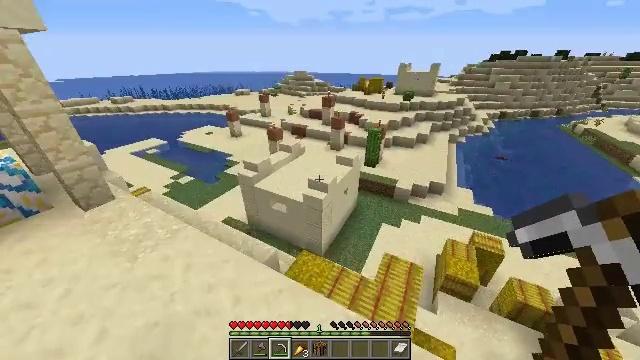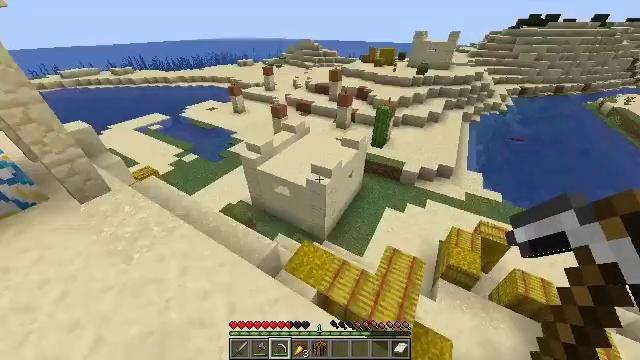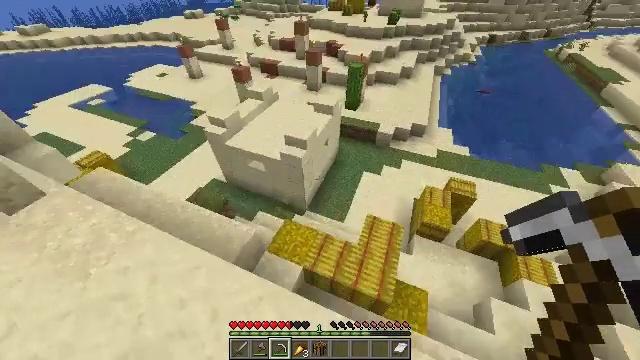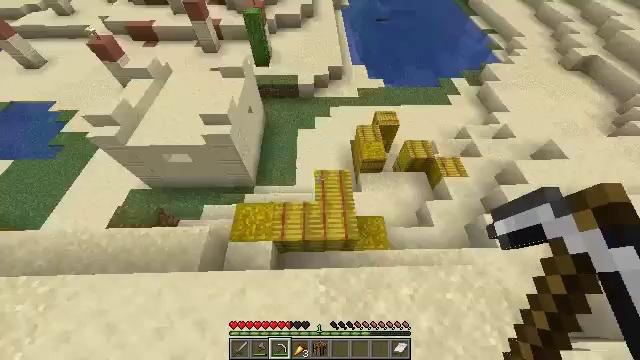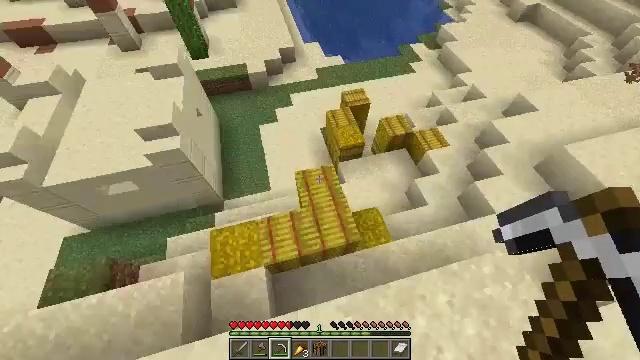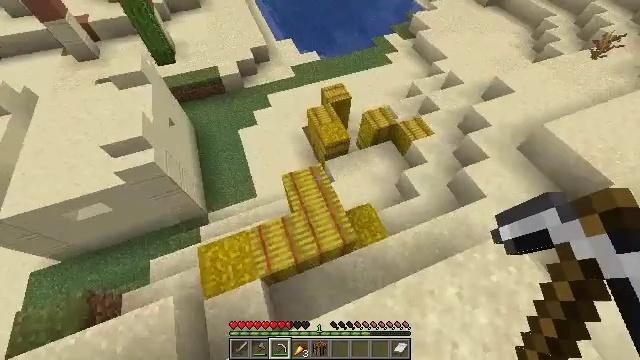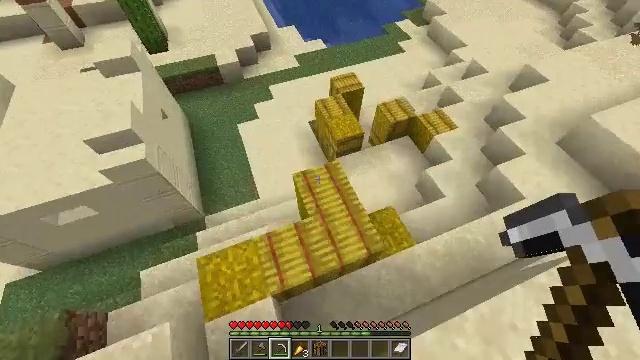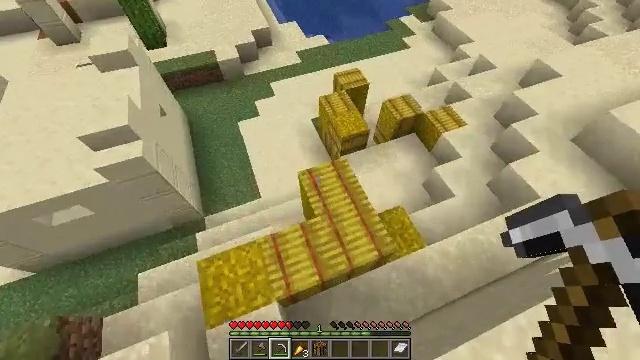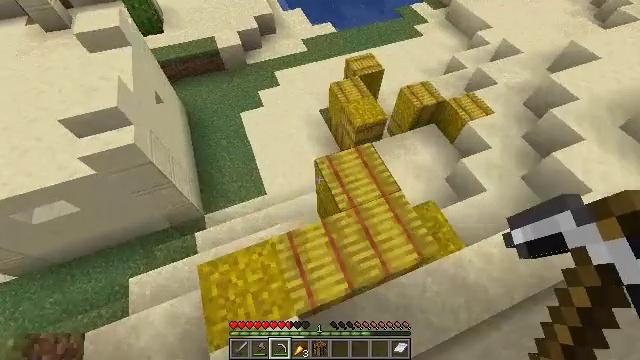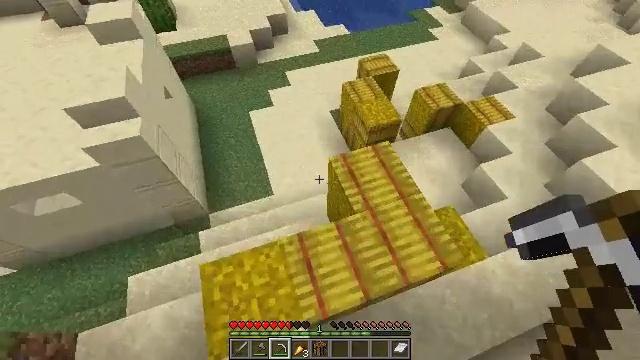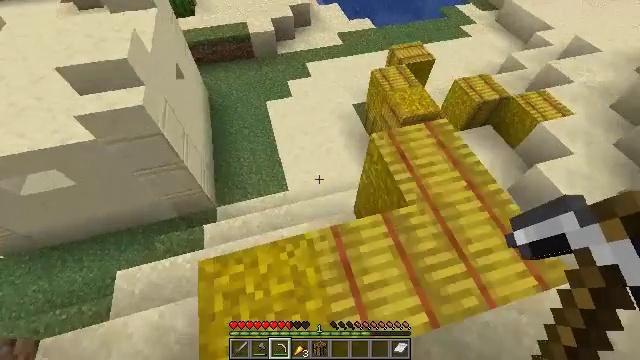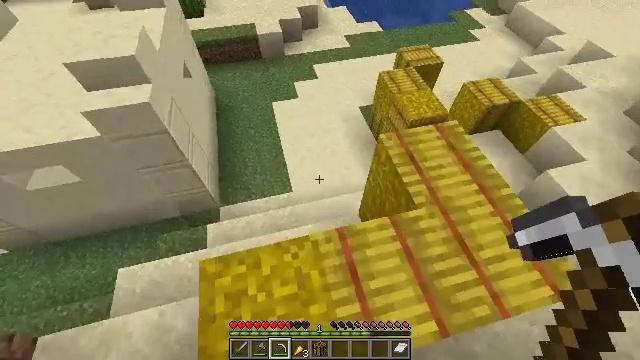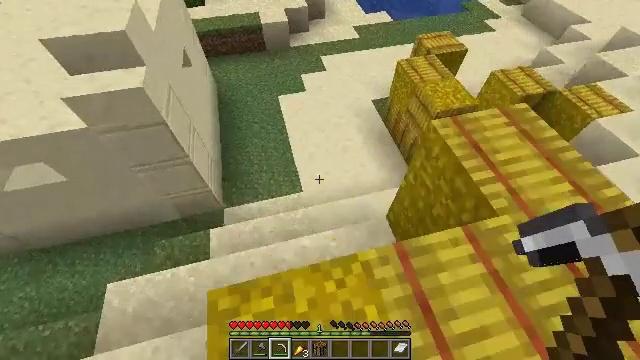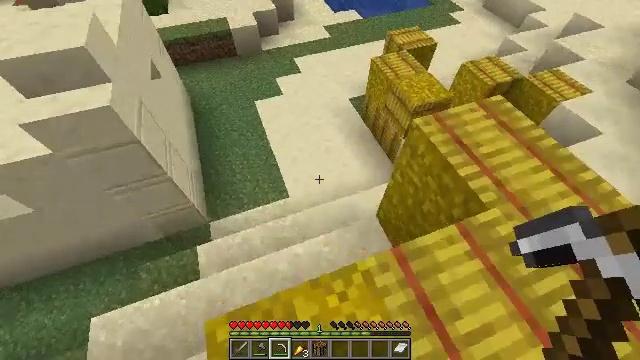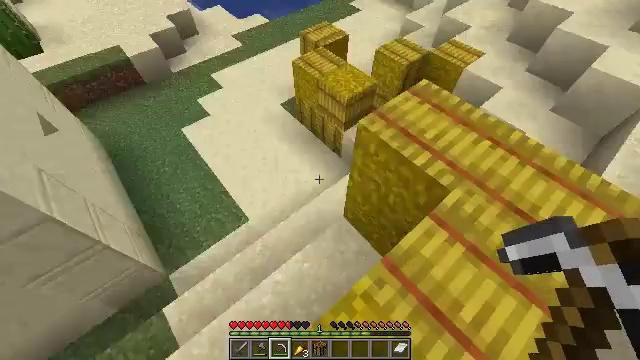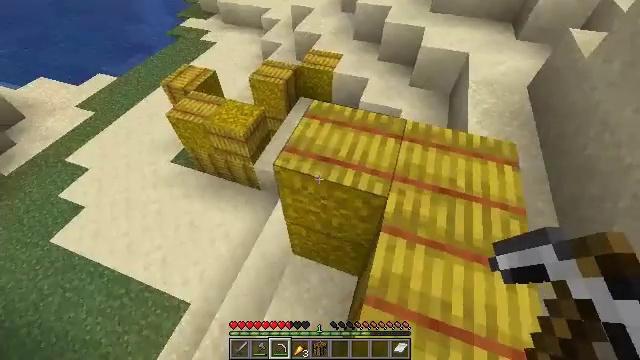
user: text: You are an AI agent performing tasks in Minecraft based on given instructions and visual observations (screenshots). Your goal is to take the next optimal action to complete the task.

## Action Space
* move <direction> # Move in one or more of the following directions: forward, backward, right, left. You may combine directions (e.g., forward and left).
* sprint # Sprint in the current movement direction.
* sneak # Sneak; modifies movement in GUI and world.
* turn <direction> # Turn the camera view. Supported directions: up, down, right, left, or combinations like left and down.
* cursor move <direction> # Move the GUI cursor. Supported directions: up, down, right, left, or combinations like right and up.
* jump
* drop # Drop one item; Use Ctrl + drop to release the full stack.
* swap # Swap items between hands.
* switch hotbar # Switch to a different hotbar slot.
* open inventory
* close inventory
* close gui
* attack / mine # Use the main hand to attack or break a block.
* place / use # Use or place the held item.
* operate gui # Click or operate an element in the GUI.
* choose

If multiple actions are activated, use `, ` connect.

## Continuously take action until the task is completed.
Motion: motion action
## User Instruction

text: Mine a hay block from the field.
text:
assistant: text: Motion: move forward, turn left and down
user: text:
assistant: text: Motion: move forward and move left, turn right and down
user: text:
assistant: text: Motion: move left, turn right and down
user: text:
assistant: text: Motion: move left, turn right and down
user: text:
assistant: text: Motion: move left, turn right
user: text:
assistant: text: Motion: move left
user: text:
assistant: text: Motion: move left
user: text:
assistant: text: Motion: move left
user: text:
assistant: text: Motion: move left, turn left and up
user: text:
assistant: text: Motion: move forward and move left, turn left and up
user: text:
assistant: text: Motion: move forward, turn left
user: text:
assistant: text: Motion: move forward
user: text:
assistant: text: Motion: move forward, turn right
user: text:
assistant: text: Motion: move forward, turn right
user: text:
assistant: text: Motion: move forward, turn right and up
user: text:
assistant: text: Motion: move forward, turn right and up
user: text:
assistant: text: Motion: move forward
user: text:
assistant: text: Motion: move forward, turn left
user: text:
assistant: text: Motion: move forward and move right, turn left and up
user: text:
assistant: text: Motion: move forward and move right, turn left
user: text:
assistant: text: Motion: move right, turn left
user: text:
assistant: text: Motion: move right, turn left, attack / mine
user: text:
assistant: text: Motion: move right, turn left and down, attack / mine
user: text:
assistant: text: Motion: move right, turn left and down, attack / mine
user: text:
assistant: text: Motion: turn left and down, attack / mine
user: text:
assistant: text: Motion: turn left and down, attack / mine
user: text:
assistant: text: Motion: attack / mine
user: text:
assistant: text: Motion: turn left, attack / mine
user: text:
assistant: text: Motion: turn up, attack / mine
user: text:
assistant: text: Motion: turn right and up, attack / mine